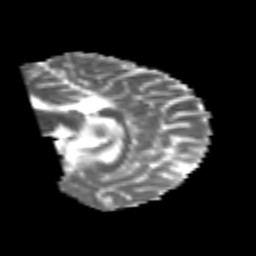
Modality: MD
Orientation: sagittal
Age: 25
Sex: male
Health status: healthy